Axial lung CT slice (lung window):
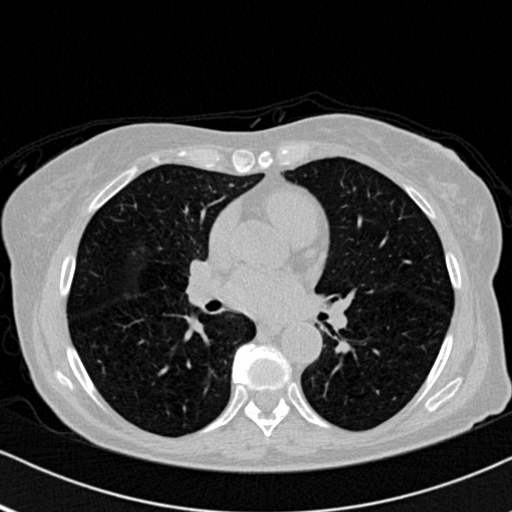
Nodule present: no